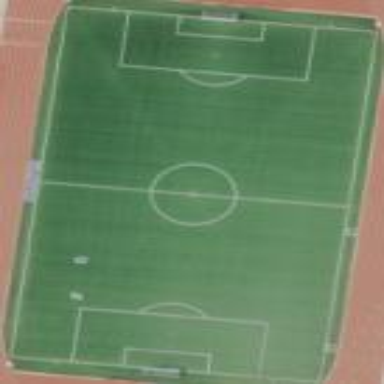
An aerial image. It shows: Soccer pitch for leisure land activities.